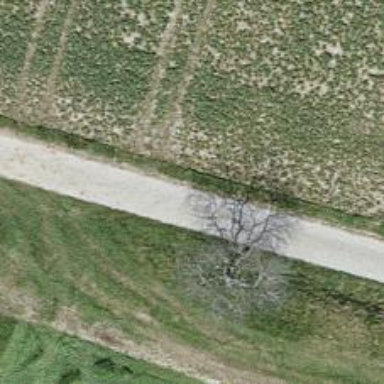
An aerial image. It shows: Well-maintained track road of grade 1.